Question: I am very, very new to python, so please bear with me, and pardon my naivety. I am using Spyder Python 2.7 on my Windows laptop. As the title suggests, I have some data, a theoretical equation, and I am attempting to fit my data, with what I believe is the Chi-squared fit. The theoretical equation I am using is
'''
import math
import numpy as np
import scipy.optimize as optimize
import matplotlib.pylab as plt
import csv
#with open('1.csv', 'r') as datafile:
# datareader = csv.reader(datafile)
# for row in datareader:
# print ', '.join(row)
t_y_data = np.loadtxt('exerciseball.csv', dtype=float, delimiter=',', usecols=(1,4), skiprows = 1)
print(t_y_data)
t = t_y_data[:,0]
y = t_y_data[:,1]
gamma0 = [.1]
sigma = [(0.345366)/2]*(len(t))
#len(sigma)
#print(sigma)
#print(len(sigma))
#sigma is the error in our measurements, which is the radius of the object
# Dragfunction is the theoretical equation of the position as a function of time when the thing falling experiences a drag force
# This is the function we are trying to fit to our data
# t is the independent variable time, m is the mass, and D is the Diameter
#Gamma is the value of which python will vary, until chi-squared is a minimum
def Dragfunction(x, gamma):
print x
g = 9.8
D = 0.345366
m = 0.715
# num = math.sqrt(gamma)*D*g*x
# den = math.sqrt(m*g)
# frac = num/den
# print "frac", frac
return ((m)/(gamma*D**2))*math.log(math.cosh(math.sqrt(gamma/m*g)*D*g*t))
optimize.curve_fit(Dragfunction, t, y, gamma0, sigma)
'''
This is the error message I am getting:
'''
return ((m)/(gamma*D**2))*math.log(math.cosh(math.sqrt(gamma/m*g)*D*g*t))
TypeError: only length-1 arrays can be converted to Python scalars
'''
My professor and I have spent about three or four hours trying to fix this. He helped me work out a lot of the problems, but this we can't seem to resolve.
Could someone please help? If there is any other information you need, please let me know.
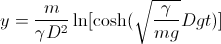
Answer: Your error message comes from the fact that those 'math' functions only accept a scalar, so to call functions on an array, use the 'numpy' versions:
'''
In [82]: a = np.array([1,2,3])
In [83]: np.sqrt(a)
Out[83]: array([ 1. , 1.41421356, 1.73205081])
In [84]: math.sqrt(a)
---------------------------------------------------------------------------
TypeError Traceback (most recent call last)
----> 1 math.sqrt(a)
TypeError: only length-1 arrays can be converted to Python scalars
'''
---
In the process, I happened to spot a mathematical error in your code. Your equation at top says that 'g' is in the bottom of the square root inside the 'log(cosh())', but you've got it on the top because 'a/b*c == a*c/b' in python, not 'a/(b*c)'
'''
log(cosh(sqrt(gamma/m*g)*D*g*t))
'''
should instead be any one of these:
'''
log(cosh(sqrt(gamma/m/g)*D*g*t))
log(cosh(sqrt(gamma/(m*g))*D*g*t))
log(cosh(sqrt(gamma*g/m)*D*t)) # the simplest, by canceling with the g from outside sqrt
'''
A second error is that in your function definition, you have the parameter named 'x' which you never use, but instead you're using 't' which at this point is a global variable (from your data), so you won't see an error. You won't see an effect using 'curve_fit' since it will pass your 't' data to the function anyway, but if you tried to call the 'Dragfunction' on a different data set, it would still give you the results from the 't' values. Probably you meant this:
'''
def Dragfunction(t, gamma):
print t
...
return ... D*g*t ...
'''
---
A couple other notes as unsolicited advice, since you said you were new to python:
You can load and "unpack" the 't' and 'y' variables at once with:
'''
t, y = np.loadtxt('exerciseball.csv', dtype=float, delimiter=',', usecols=(1,4), skiprows = 1, unpack=True)
'''
If your error is constant, then 'sigma' has no effect on 'curve_fit', as it only affects the weighting for the fit, so you really don't need it at all.
Below is my version of your code, with all of the above changes in place.
'''
import numpy as np
from scipy import optimize # simplified syntax
import matplotlib.pyplot as plt # pylab != pyplot
# 'unpack' lets you split the columns immediately:
t, y = np.loadtxt('exerciseball.csv', dtype=float, delimiter=',',
usecols=(1, 4), skiprows=1, unpack=True)
gamma0 = .1 # does not need to be a list
def Dragfunction(x, gamma):
g = 9.8
D = 0.345366
m = 0.715
gammaD_m = gamma*D*D/m # combination is used twice, only calculate once for (small) speedup
return np.log(np.cosh(np.sqrt(gammaD_m*g)*t)) / gammaD_m
gamma_best, gamma_var = optimize.curve_fit(Dragfunction, t, y, gamma0)
'''